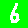
Digit: 6